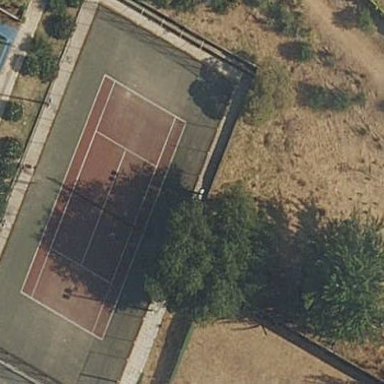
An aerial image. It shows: Tennis court on pitch.